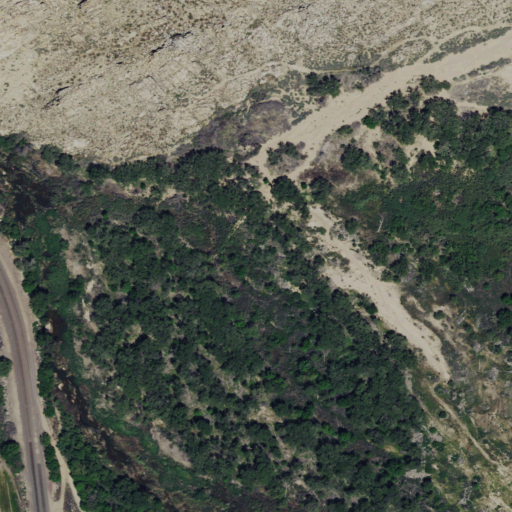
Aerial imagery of valley in California named Apple Valley containing woody wetlands, shrub, low intensity development, and grassland